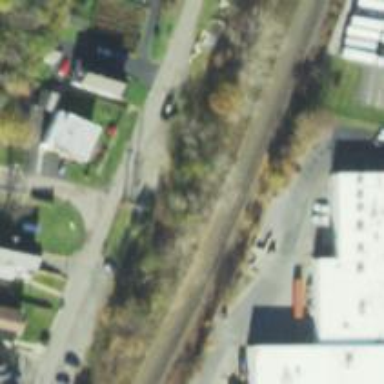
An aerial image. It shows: Abandoned railway.